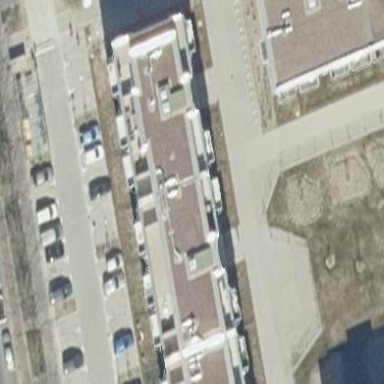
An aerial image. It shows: Flat-roofed apartment building.